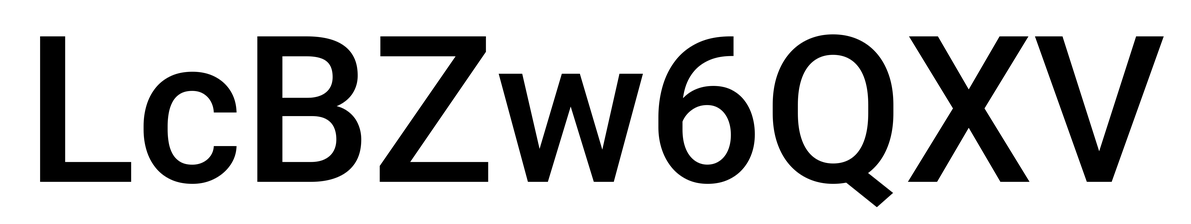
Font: Roboto_Medium